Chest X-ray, AP view. Patient: 15 years old, sex M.
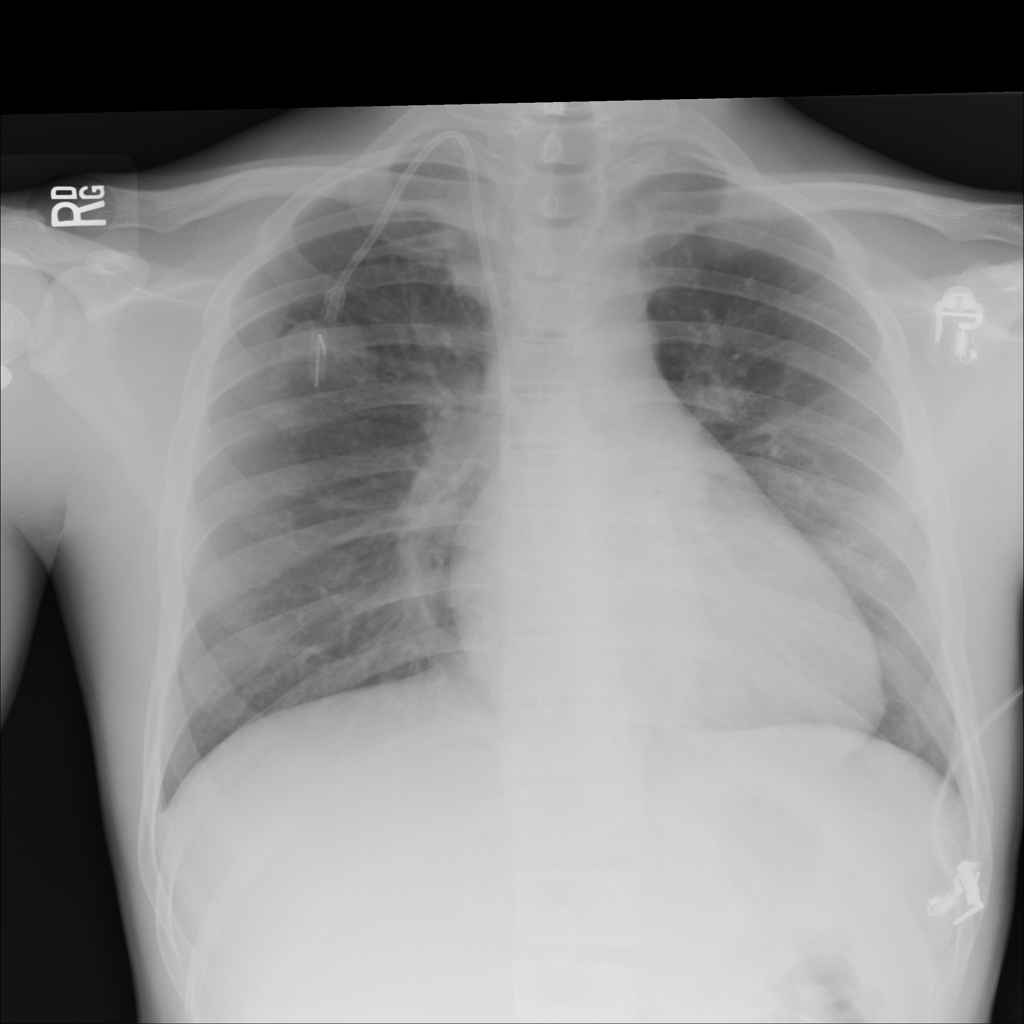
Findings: No Finding